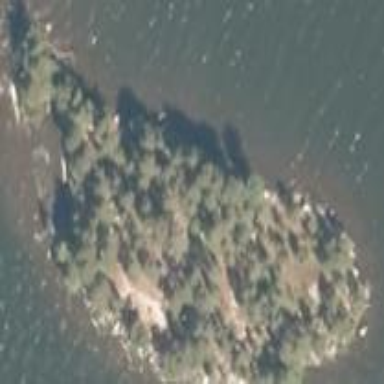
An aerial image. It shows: Island covered with woodland.